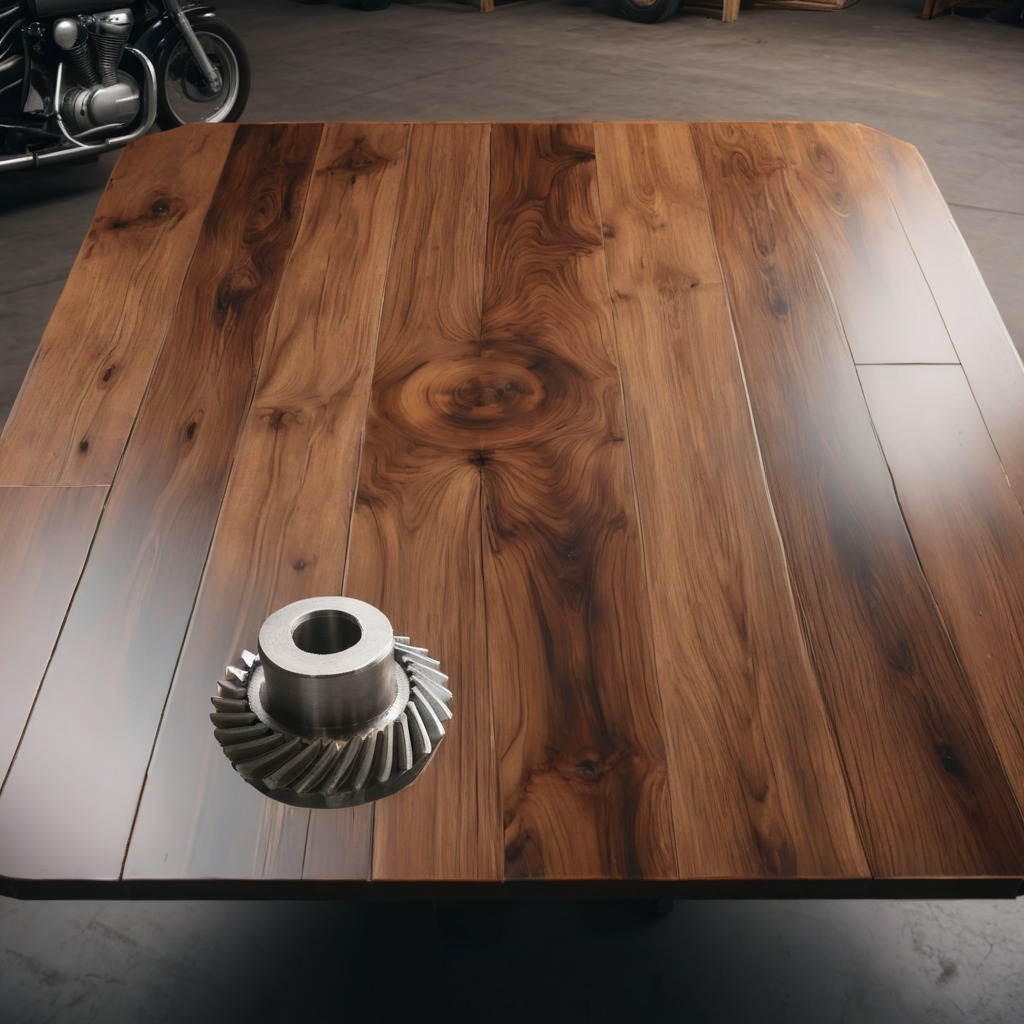
A steel gear with teeth is lying on the wooden table.